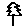
Label: tree